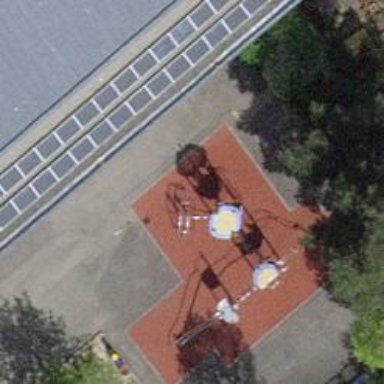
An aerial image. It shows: Playground area for leisure activities on the land.